Interaction volume radius: 5 \u00c5
Interaction volume height: 25 \u00c5
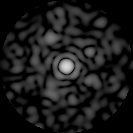
Disorder parameter: 0.8206